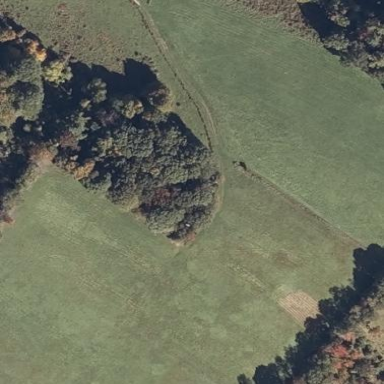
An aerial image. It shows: Agricultural meadow.